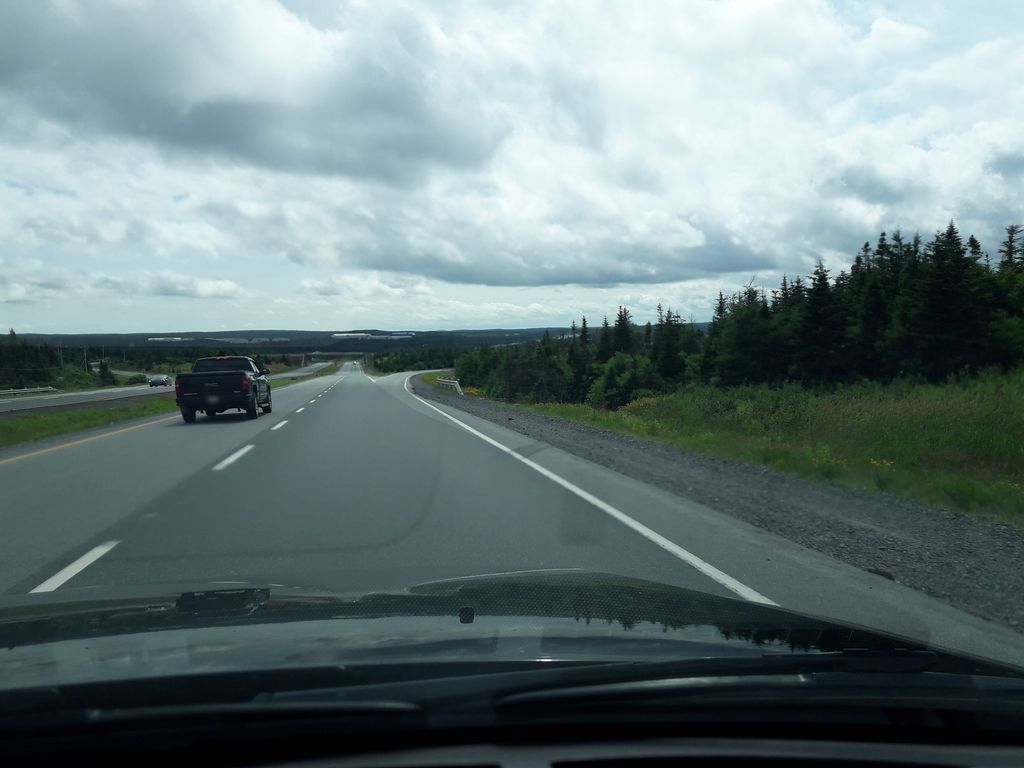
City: st_johns